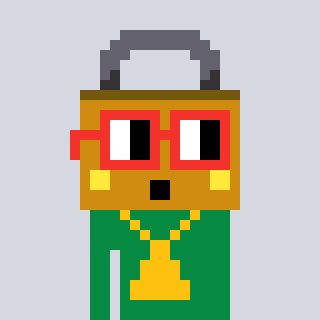
a pixel art character with square red glasses, a lock-shaped head and a green-colored body on a cool background